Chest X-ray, PA view. Patient: 59 years old, sex F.
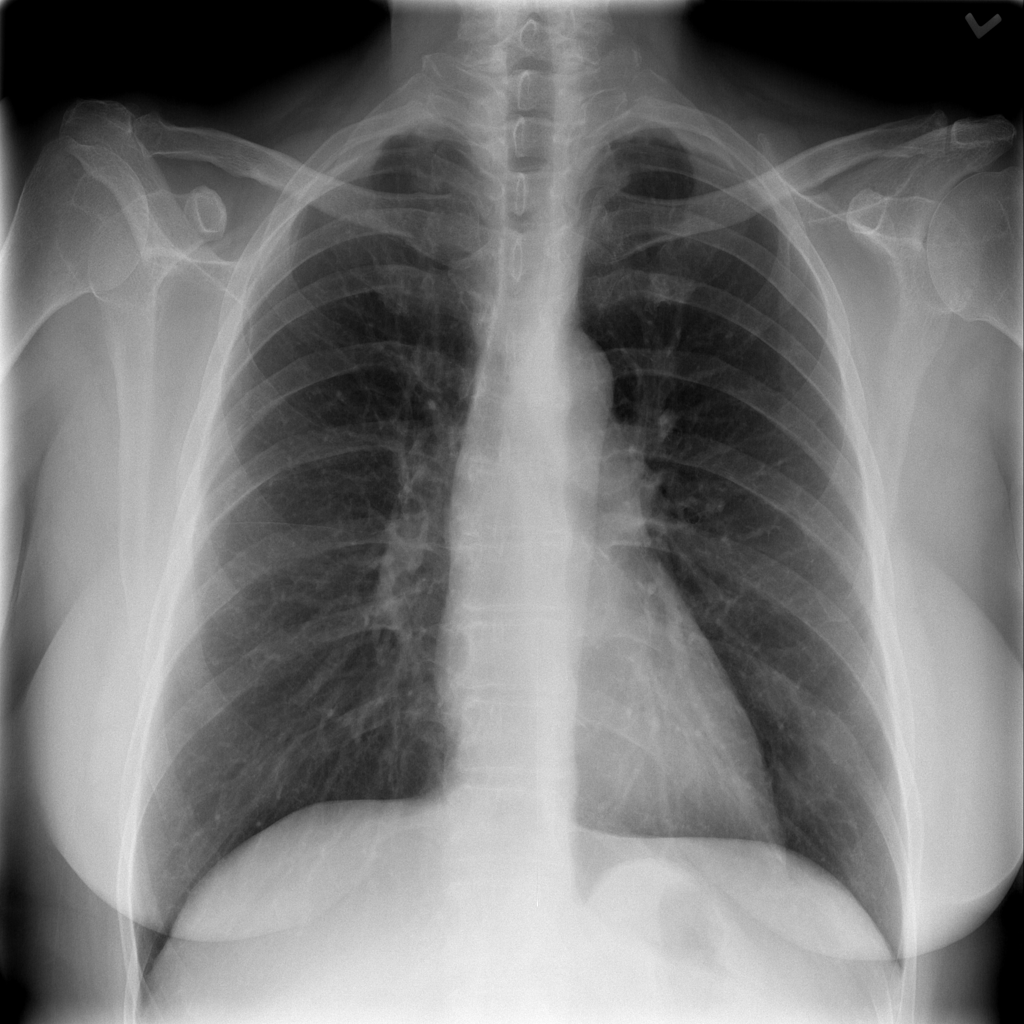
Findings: No Finding